Question: I have a stored procedure which has multiple sql statments,
'''
SELECT X,ID FROM TABLE1
SELECT Y,ID FROM TABLE2
SELECT Z,ID FROM Table3
'''
WHEN I EXECUTE the above statements form procedure
My result set should be

ID, X,Y,Z will the columns and 1,10,20,30 will be the values of 1st row , 6, 40, 50, 60 will be the values of second row, ... goes on
I am using SQL SERVER 2005
Is it possible to do so ?
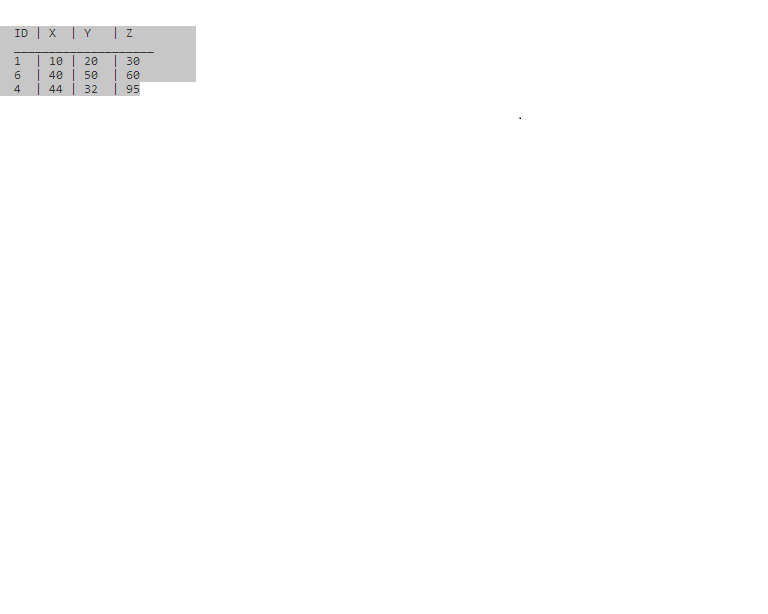
Answer: If there's only 1 row in each table you can just do the following:
'''
select
(select X from table1) X,
(select Y from table2) Y,
(select Z from table3) Z;
'''
<URL>
For your second example, you can merely use 'join':
'''
select
t1.id,
t1.X,
t2.Y,
t3.Z
from
table1 t1
inner join
table2 t2
on t1.id = t2.id
inner join
table t3
on t2.id = t3.id;
'''
If the tables are really place holders for much larger queries, it might read more easily to use 'with'
'''
;with t1 as (
select id, X from table1
), t2 as (
select id, Y from table2,
), t3 as (
select id, Z from table3
) select
t1.id,
t1.X,
t2.Y,
t3.Z
from
t1
inner join
t2
on t1.id = t2.id
inner join
t3
on t2.id = t3.id;
'''